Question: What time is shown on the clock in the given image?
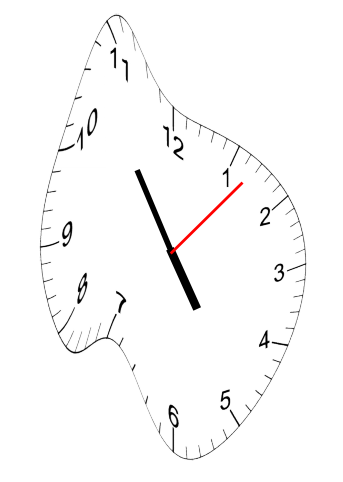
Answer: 04:54:07